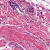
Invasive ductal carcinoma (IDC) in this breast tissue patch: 0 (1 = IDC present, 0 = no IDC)